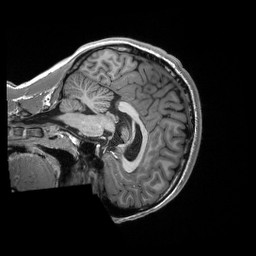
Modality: T1w
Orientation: sagittal
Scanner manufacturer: siemens
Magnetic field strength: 3 T
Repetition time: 2.3 s
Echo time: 0.00298 s